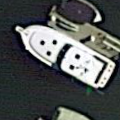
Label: Civil_yacht